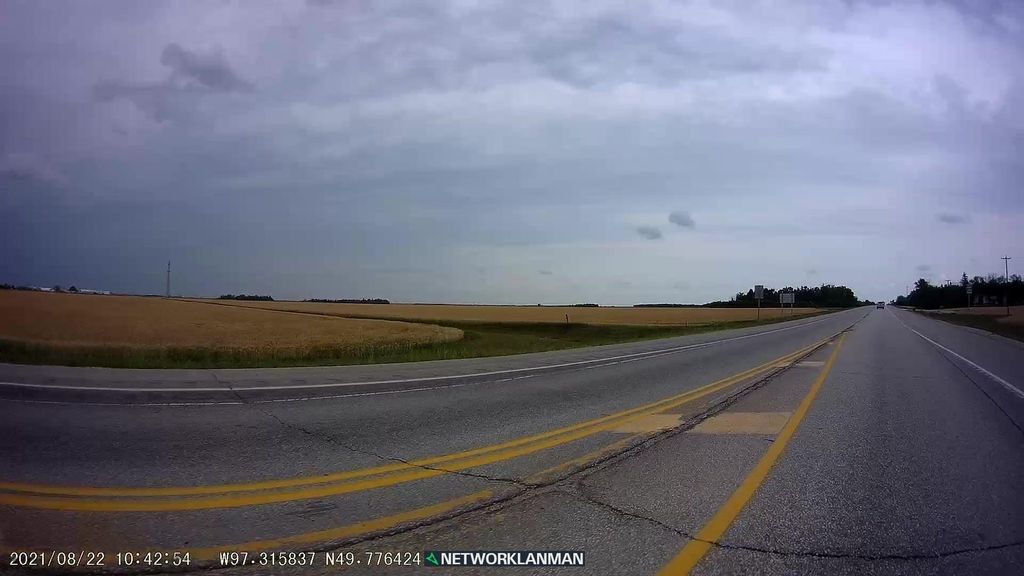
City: winnipeg